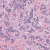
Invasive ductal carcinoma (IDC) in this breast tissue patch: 1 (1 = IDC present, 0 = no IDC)